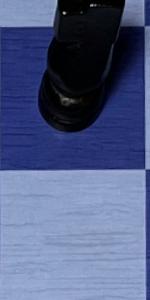
Label: Empty